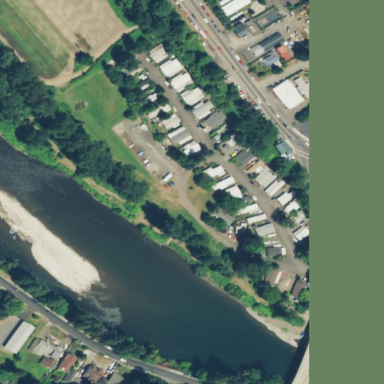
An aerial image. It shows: Residential area known as trailer park.